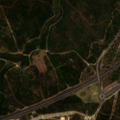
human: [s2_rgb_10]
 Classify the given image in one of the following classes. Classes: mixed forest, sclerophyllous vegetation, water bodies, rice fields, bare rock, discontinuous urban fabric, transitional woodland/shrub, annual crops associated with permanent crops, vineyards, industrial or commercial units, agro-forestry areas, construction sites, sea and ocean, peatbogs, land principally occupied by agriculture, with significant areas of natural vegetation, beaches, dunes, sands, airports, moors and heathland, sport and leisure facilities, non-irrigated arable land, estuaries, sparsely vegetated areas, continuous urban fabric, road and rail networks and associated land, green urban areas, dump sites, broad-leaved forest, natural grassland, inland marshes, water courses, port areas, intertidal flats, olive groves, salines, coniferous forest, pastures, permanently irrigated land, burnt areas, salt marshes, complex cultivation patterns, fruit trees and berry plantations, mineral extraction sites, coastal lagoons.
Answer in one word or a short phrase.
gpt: vineyards, broad-leaved forest, transitional woodland/shrub